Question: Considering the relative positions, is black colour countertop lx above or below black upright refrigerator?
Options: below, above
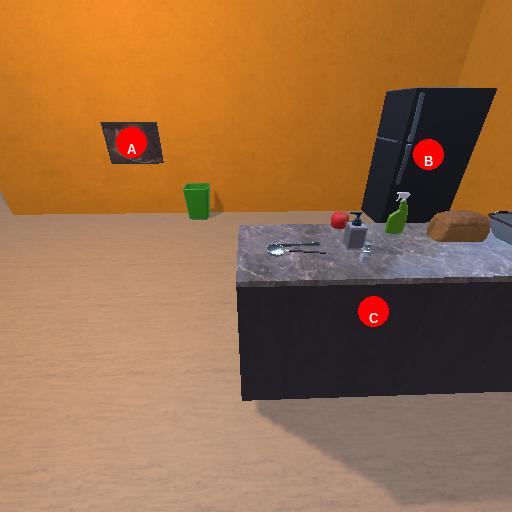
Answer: below